Interaction volume radius: 5 \u00c5
Interaction volume height: 15 \u00c5
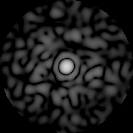
Disorder parameter: 0.829